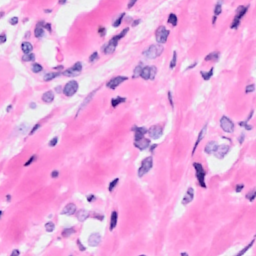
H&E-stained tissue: Breast